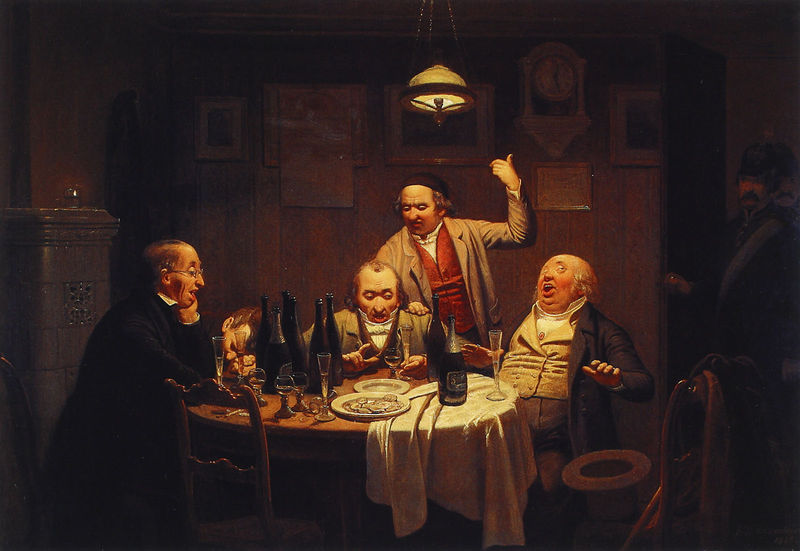
Titel: Die Polizeistunde
Künstler: Johann Peter Hasenclever
Institution: Privatbesitz
Schlagwörter: hand, mann, braun, finger, glas, hut, lampe, licht, männer, reden, schwarz, stuhl, stühle, tisch, weiss, rot, tuch, gesellschaft, zylinder, flaschen, gläser, kappe, kneipe, saufen, trinken, wand, wirtschaft, stehen, teller, fünf, portrait, tischdecke, tischtuch, genre, ofen, bilder, schlafen, laut, essen, tafel, wein, glatze, uhr, stube, weste, weinglas, brille, soldat, sekt, sektglas, wnad, preußen, wirt, wirtshaus, kachelofen, gastwirtschaft, erzählen, zyliner, zeche, 5, spitzhaube, zapfenstreich, palabern, palavern